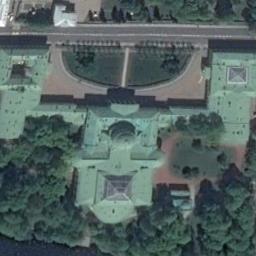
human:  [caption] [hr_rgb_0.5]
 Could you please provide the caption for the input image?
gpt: The green palace has some towers and a grove of trees is next to the palace .

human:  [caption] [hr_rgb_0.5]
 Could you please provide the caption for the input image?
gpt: There are some green trees beside the green palace .

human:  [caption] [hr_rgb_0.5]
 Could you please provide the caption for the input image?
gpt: There are many trees of different sizes beside the palace .

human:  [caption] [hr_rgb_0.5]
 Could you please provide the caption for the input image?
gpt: The palace is on the open place surrounded by trees .

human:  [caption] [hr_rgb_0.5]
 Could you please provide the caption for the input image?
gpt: The palace is surrounded by bare land .